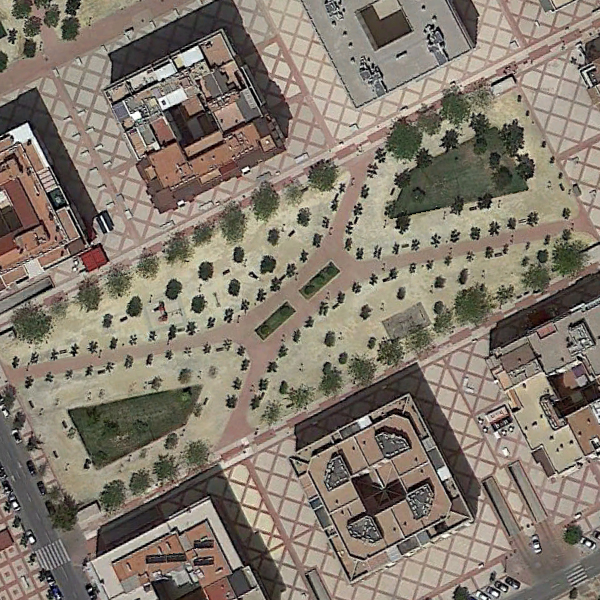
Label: Square